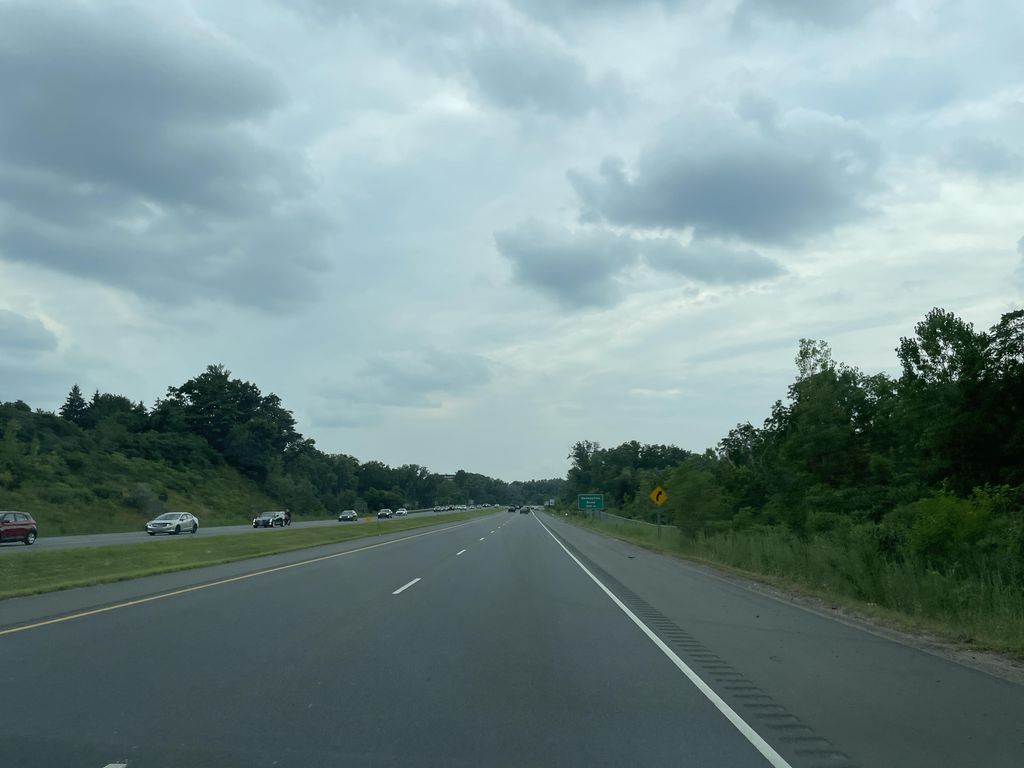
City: hamilton